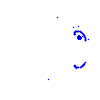
Particle: electron